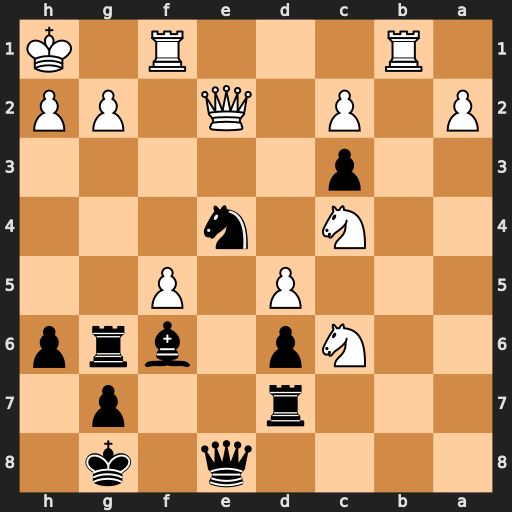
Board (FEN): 4q1k1/3r2p1/2Np1brp/3P1P2/2N1n3/2p5/P1P1Q1PP/1R3R1K
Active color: b
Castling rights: -
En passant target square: -
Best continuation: Ng3+ hxg3 Qxe2 fxg6 Qh5+ Kg1 Qxg6